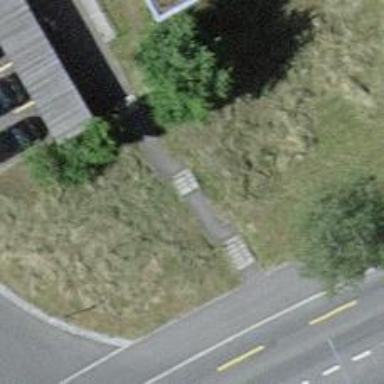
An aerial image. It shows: Set of steps on the road.